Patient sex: F
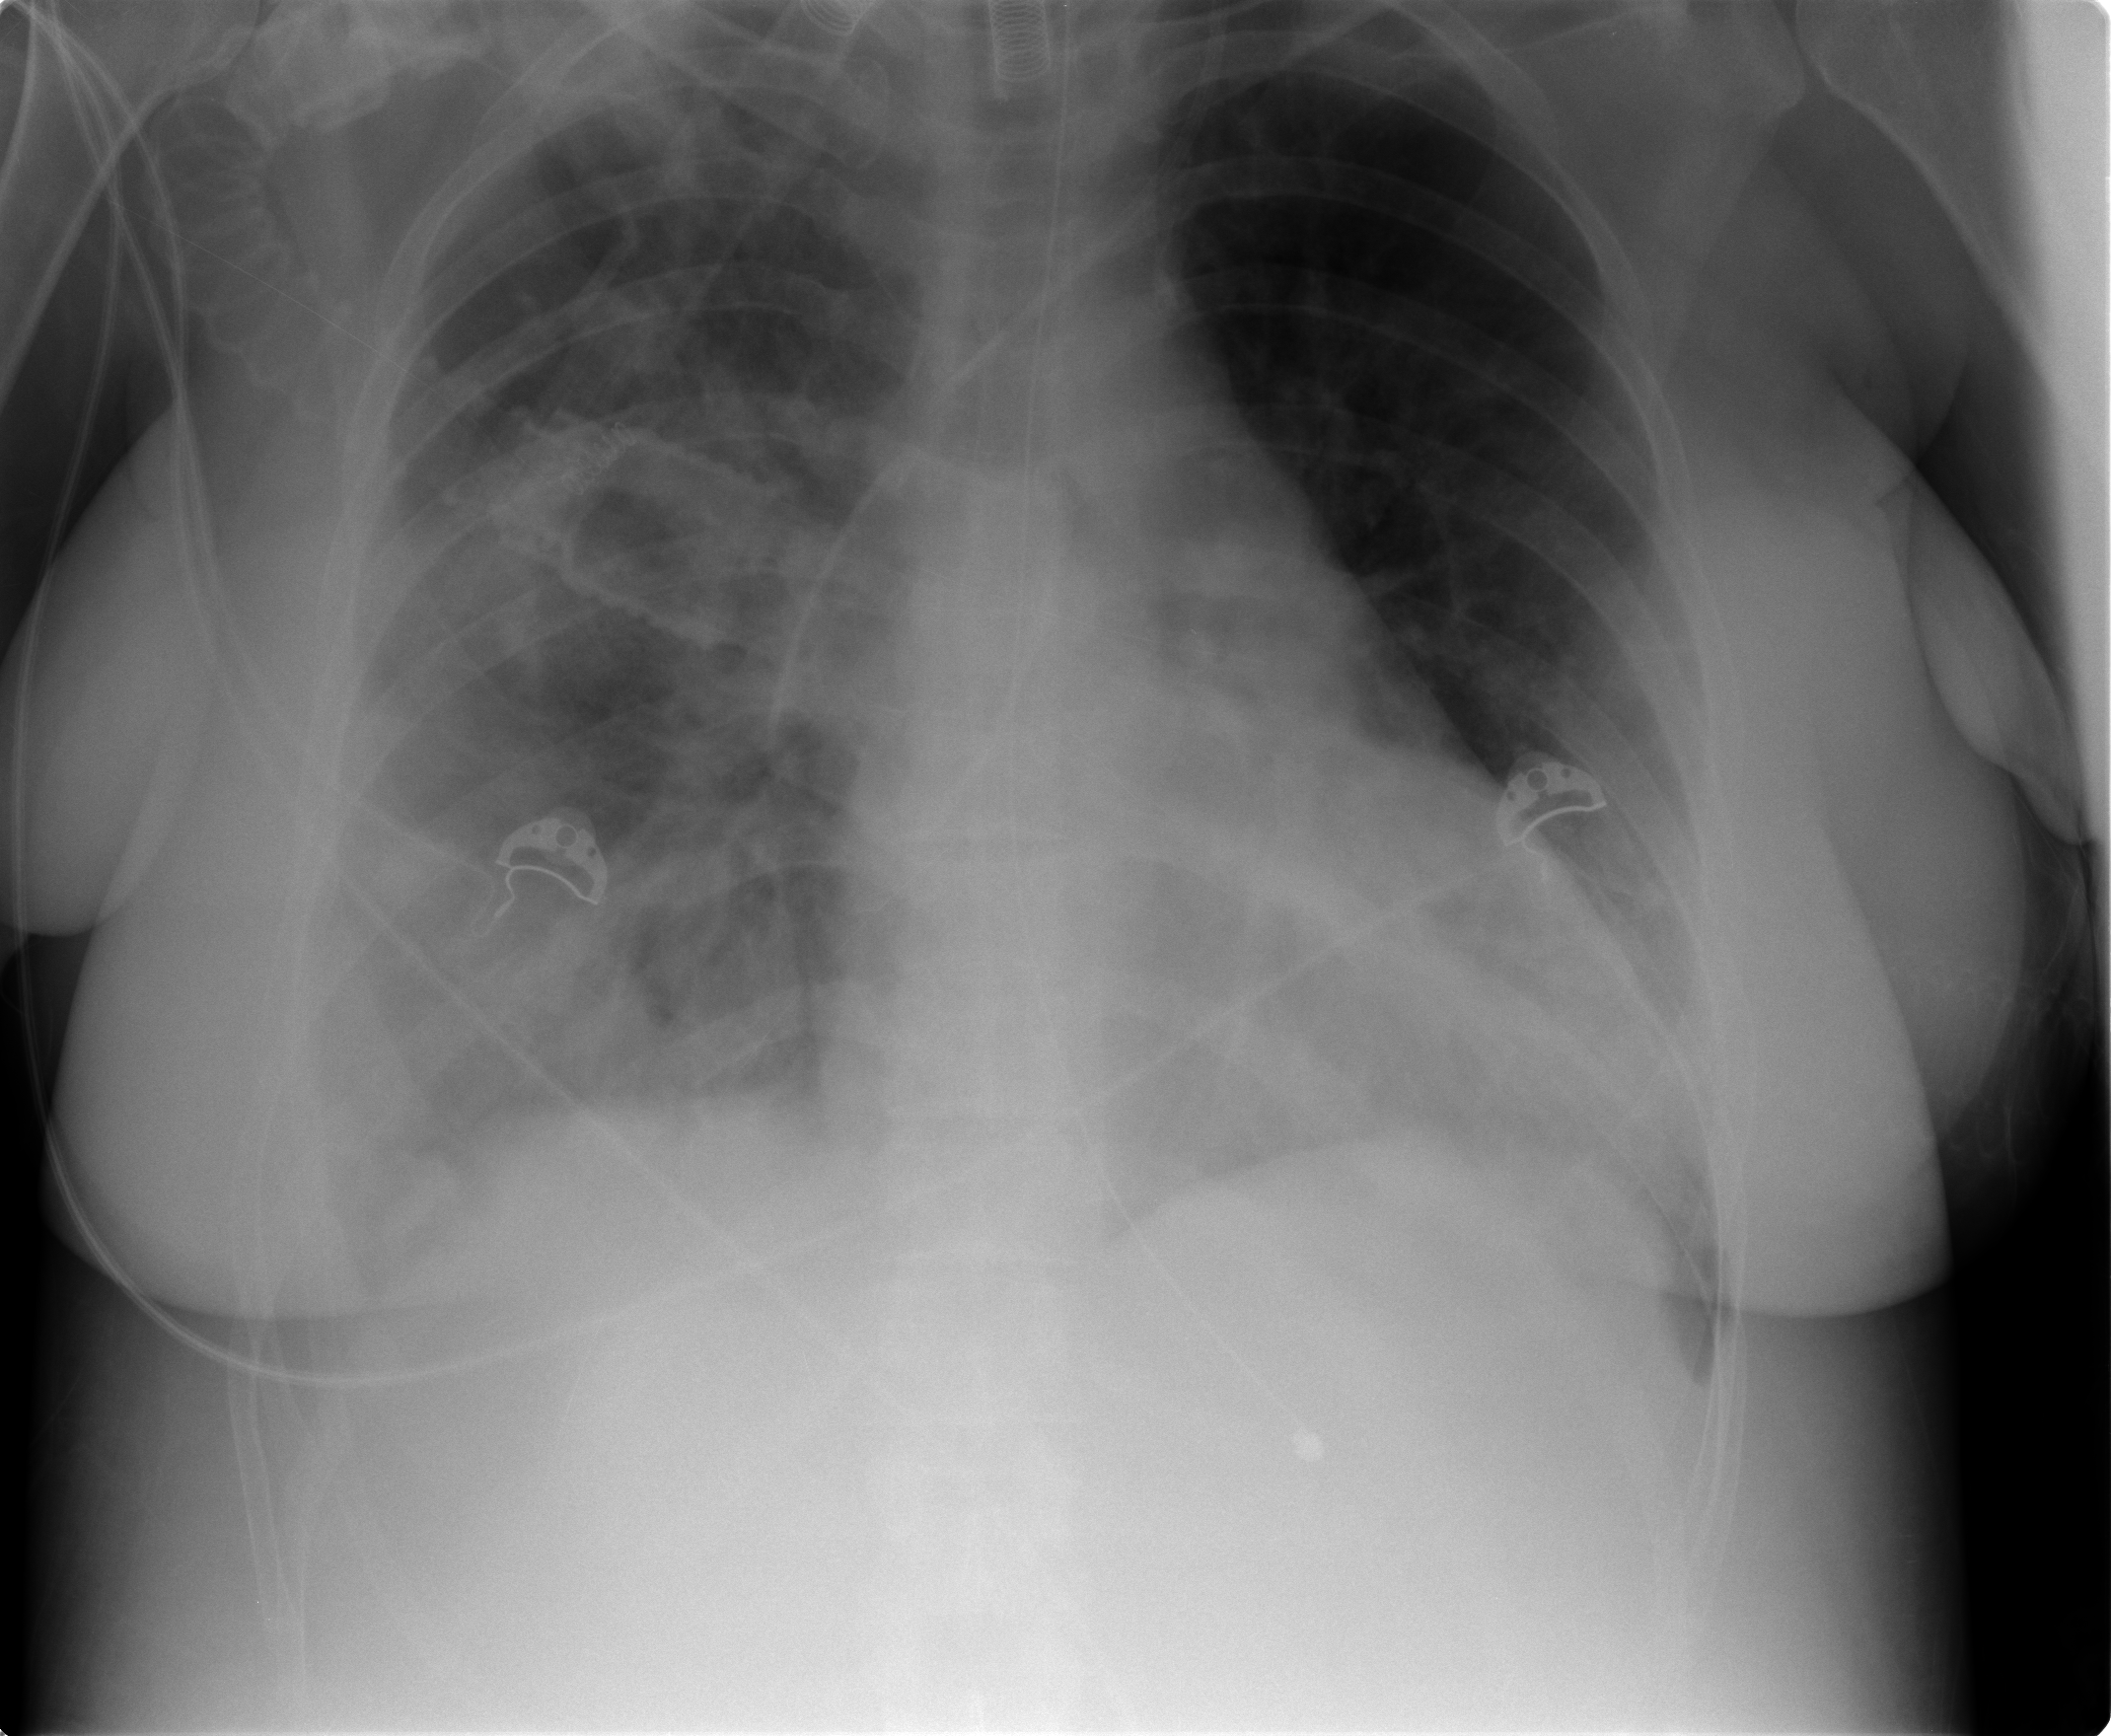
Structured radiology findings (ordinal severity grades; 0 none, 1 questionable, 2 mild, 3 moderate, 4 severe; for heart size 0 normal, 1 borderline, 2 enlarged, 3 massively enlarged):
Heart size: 2
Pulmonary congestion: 3
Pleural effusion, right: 2
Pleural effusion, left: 2
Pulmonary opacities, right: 3
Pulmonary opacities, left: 2
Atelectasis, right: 3
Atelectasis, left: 3